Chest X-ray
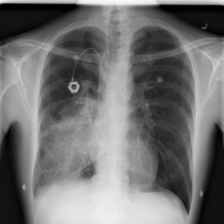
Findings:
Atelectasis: negative
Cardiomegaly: negative
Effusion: negative
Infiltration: negative
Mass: negative
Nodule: negative
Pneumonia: negative
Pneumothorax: negative
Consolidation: negative
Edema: negative
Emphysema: negative
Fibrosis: negative
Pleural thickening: negative
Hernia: negative